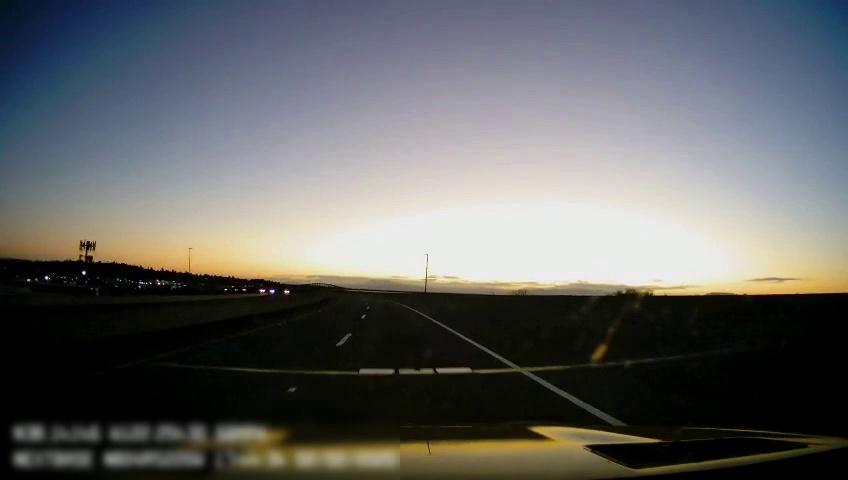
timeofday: Dusk/Dawn/Twilight
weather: Sunny
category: Drivable Space
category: Lanes | Current Lane
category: Lanes | Current Lane
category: Lanes | Current Lane